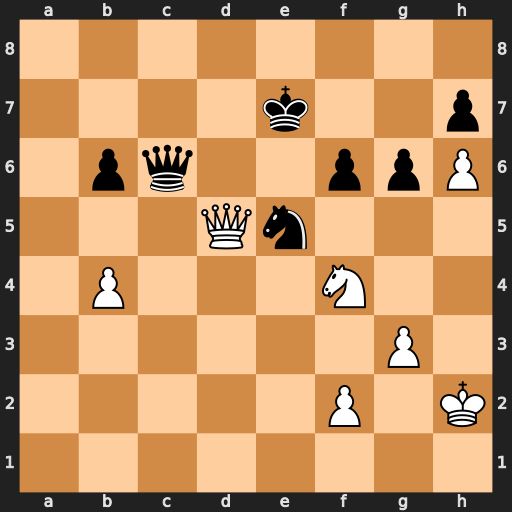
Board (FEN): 8/4k2p/1pq2ppP/3Qn3/1P3N2/6P1/5P1K/8
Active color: w
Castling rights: -
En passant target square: -
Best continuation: Nxg6+ hxg6 Qxc6 Nxc6 h7